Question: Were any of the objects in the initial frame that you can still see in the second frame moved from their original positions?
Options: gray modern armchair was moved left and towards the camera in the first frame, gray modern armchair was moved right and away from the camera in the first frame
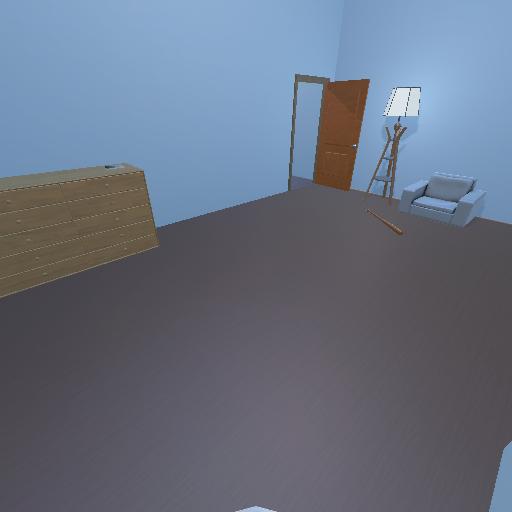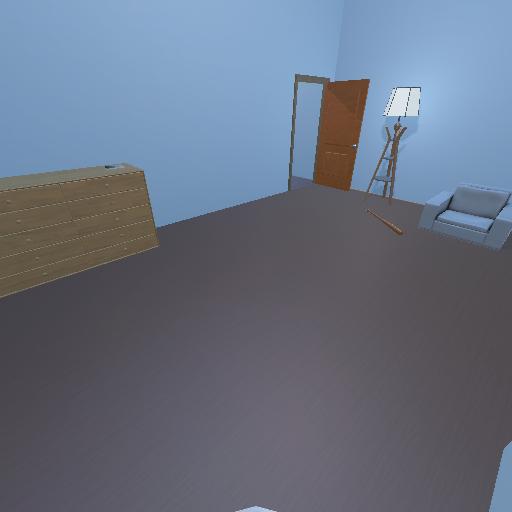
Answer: gray modern armchair was moved left and towards the camera in the first frame